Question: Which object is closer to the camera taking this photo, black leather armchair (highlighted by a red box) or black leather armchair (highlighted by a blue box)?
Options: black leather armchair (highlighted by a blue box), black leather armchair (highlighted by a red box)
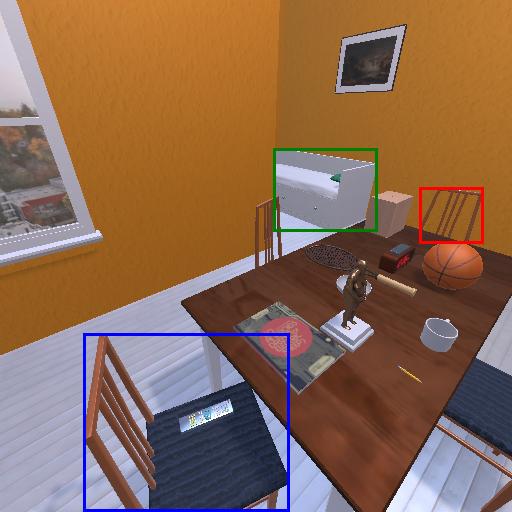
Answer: black leather armchair (highlighted by a blue box)